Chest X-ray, PA view. Patient: 57 years old, sex F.
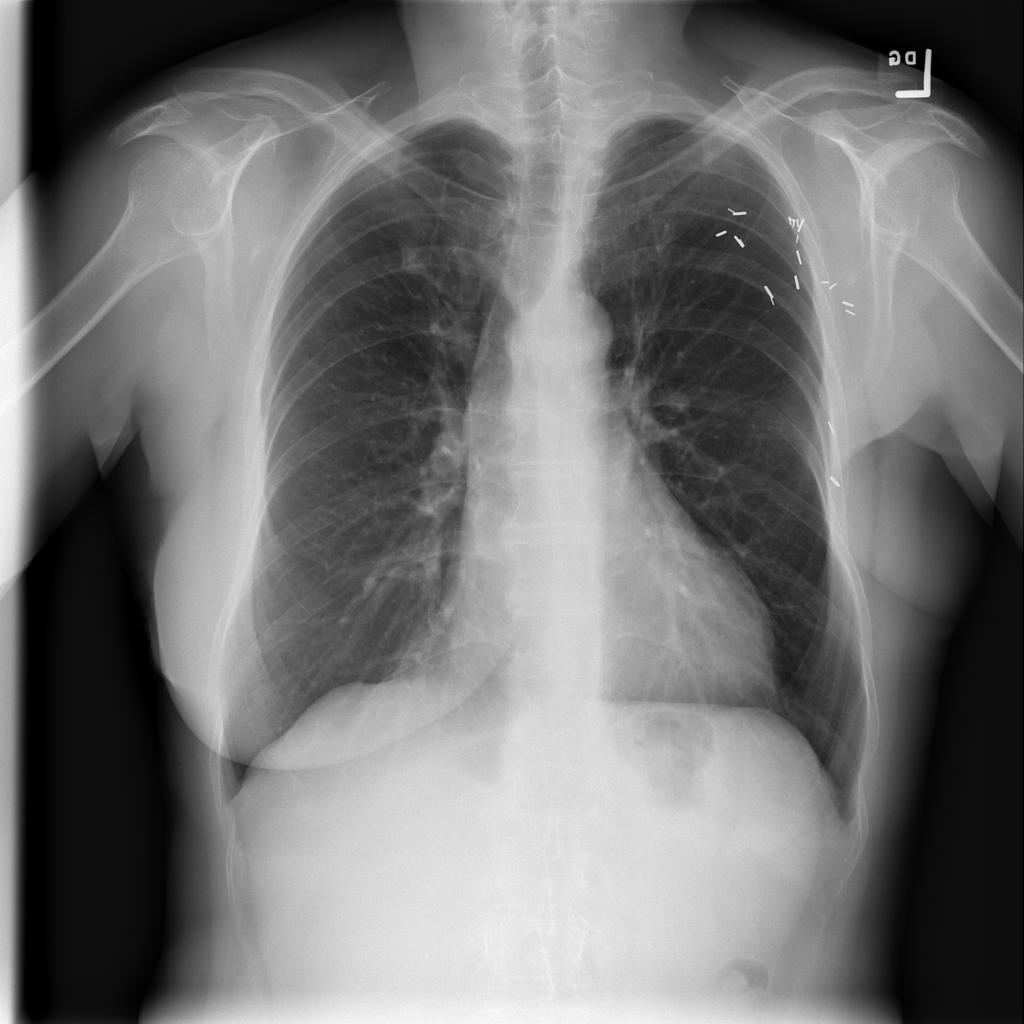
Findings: No Finding